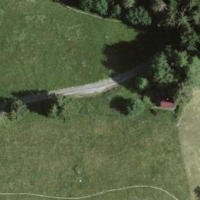
EUNIS habitat code: 25
Species observed at this site:
Lathyrus vernus
Populus tremula